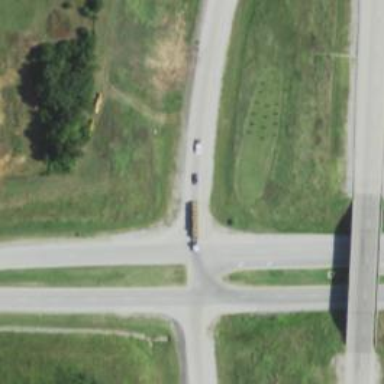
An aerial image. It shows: Trunk highway.